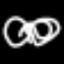
Label: squiggle